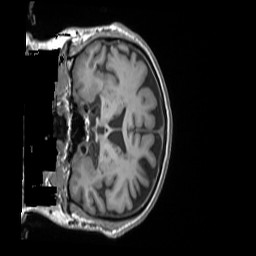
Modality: T1w
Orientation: coronal
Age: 73
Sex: male
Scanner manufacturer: siemens
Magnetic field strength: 3 T
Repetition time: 1.55 s
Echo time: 0.00234 s